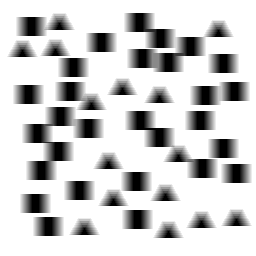
Squares: 29
Triangles: 15
Stars: 0
Total shapes: 44